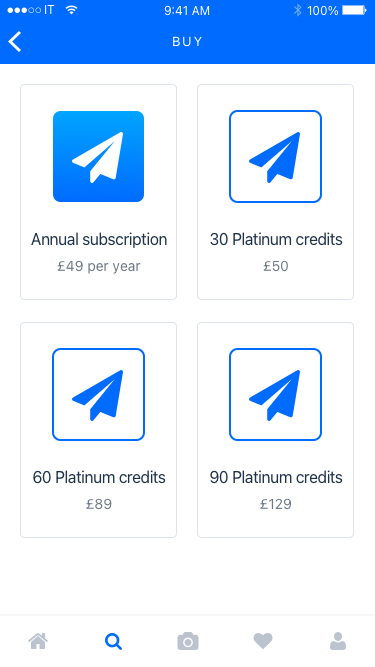
Text in this UI design:
£129
90 Platinum credits
£89
60 Platinum credits
£50
30 Platinum credits
£49 per year
Annual subscription
BUY
100%
9:41 AM
IT